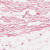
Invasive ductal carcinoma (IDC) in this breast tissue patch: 0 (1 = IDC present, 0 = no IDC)